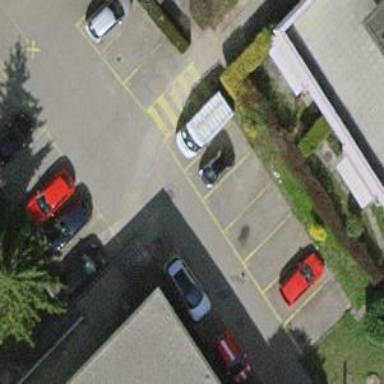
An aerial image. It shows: Parking aisle designated as service road.